Question: I would like to download data from <URL>

The tasks would be:
1. download the winzip file
2. unzip the file
3. save it to specific location, lets say C:/data.
Although I have limited knowledge on html, I think the following html code is related to the form:
'''
<tr class="downloadStatisticItem" Style="display: table-row;">
'''
Thanks for your help.
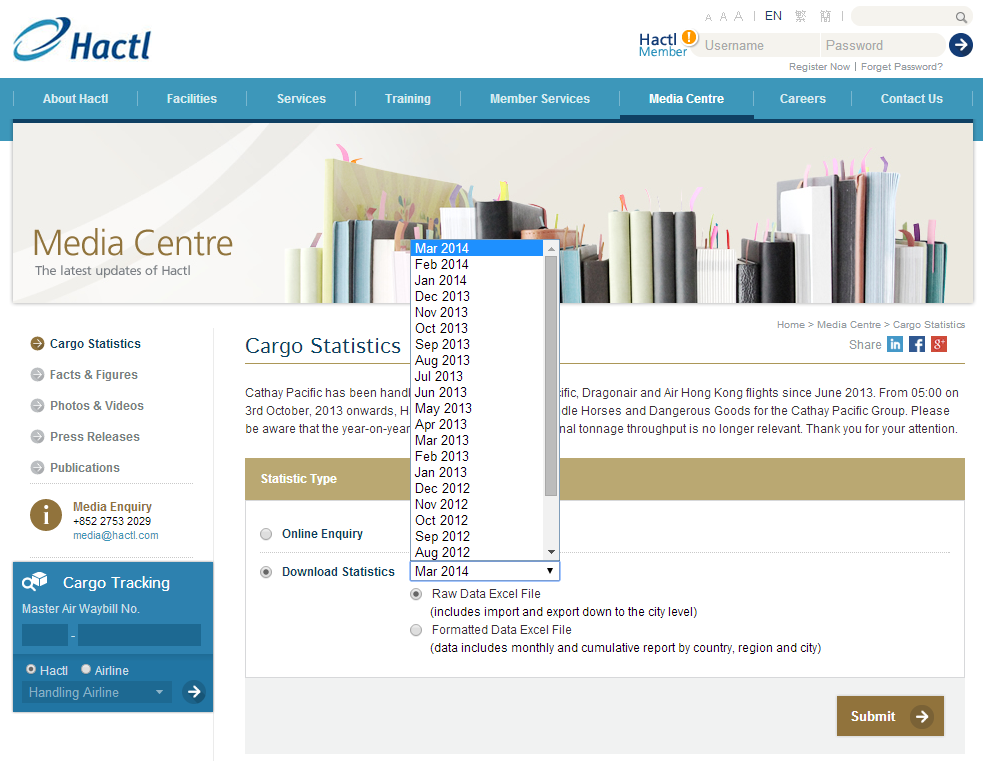
Answer: 1. I downloaded this file and link looks like this http://www.hactl.com/webapp/hactlpbf/pbfcontroller/HDCRDF;PBF_JSESSIONID=Pvl9TPbB7585NLhLTy9vKQTh9Mj42GW2P10LTVGHKnSwznRwwKy5!-315031026 so it might be hard to download this using R, since there is no static link. But you could try using postForm function from RCurl package like this postForm("www.hactl.com/en-US/Media-Centre/Cargo-Statistics.aspx",dateTo='Mar 2014', (insert here the rest of form inputs), style="POST")
2. To unzip file use unzip function
3. To copy file to specific location use file.copy function.